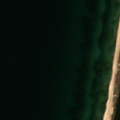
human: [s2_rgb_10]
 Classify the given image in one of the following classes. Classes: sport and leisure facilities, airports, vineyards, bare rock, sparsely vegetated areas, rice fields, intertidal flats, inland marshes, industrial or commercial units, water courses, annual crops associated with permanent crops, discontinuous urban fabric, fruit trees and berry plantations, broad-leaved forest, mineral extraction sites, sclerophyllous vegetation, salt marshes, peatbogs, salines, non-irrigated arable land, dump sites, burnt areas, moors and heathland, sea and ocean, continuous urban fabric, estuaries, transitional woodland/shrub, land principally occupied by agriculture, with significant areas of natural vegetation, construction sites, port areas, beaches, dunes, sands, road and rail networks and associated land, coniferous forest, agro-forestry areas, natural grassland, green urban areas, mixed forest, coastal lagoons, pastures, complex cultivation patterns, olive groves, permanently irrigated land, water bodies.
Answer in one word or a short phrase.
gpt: coniferous forest, beaches, dunes, sands, sea and ocean